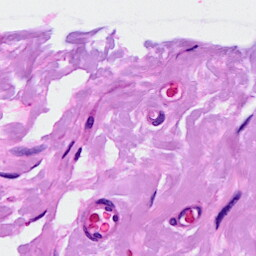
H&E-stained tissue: Breast